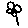
Label: flower